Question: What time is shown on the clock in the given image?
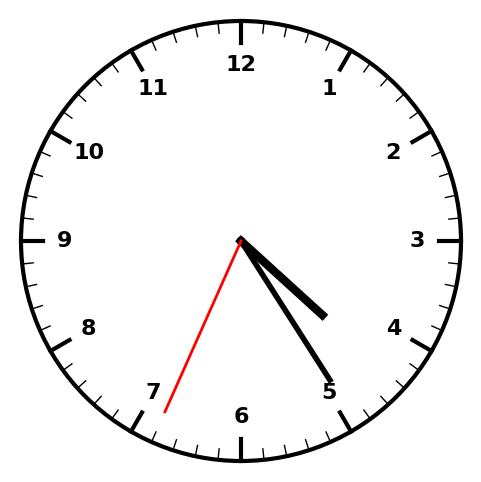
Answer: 04:24:34